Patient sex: M
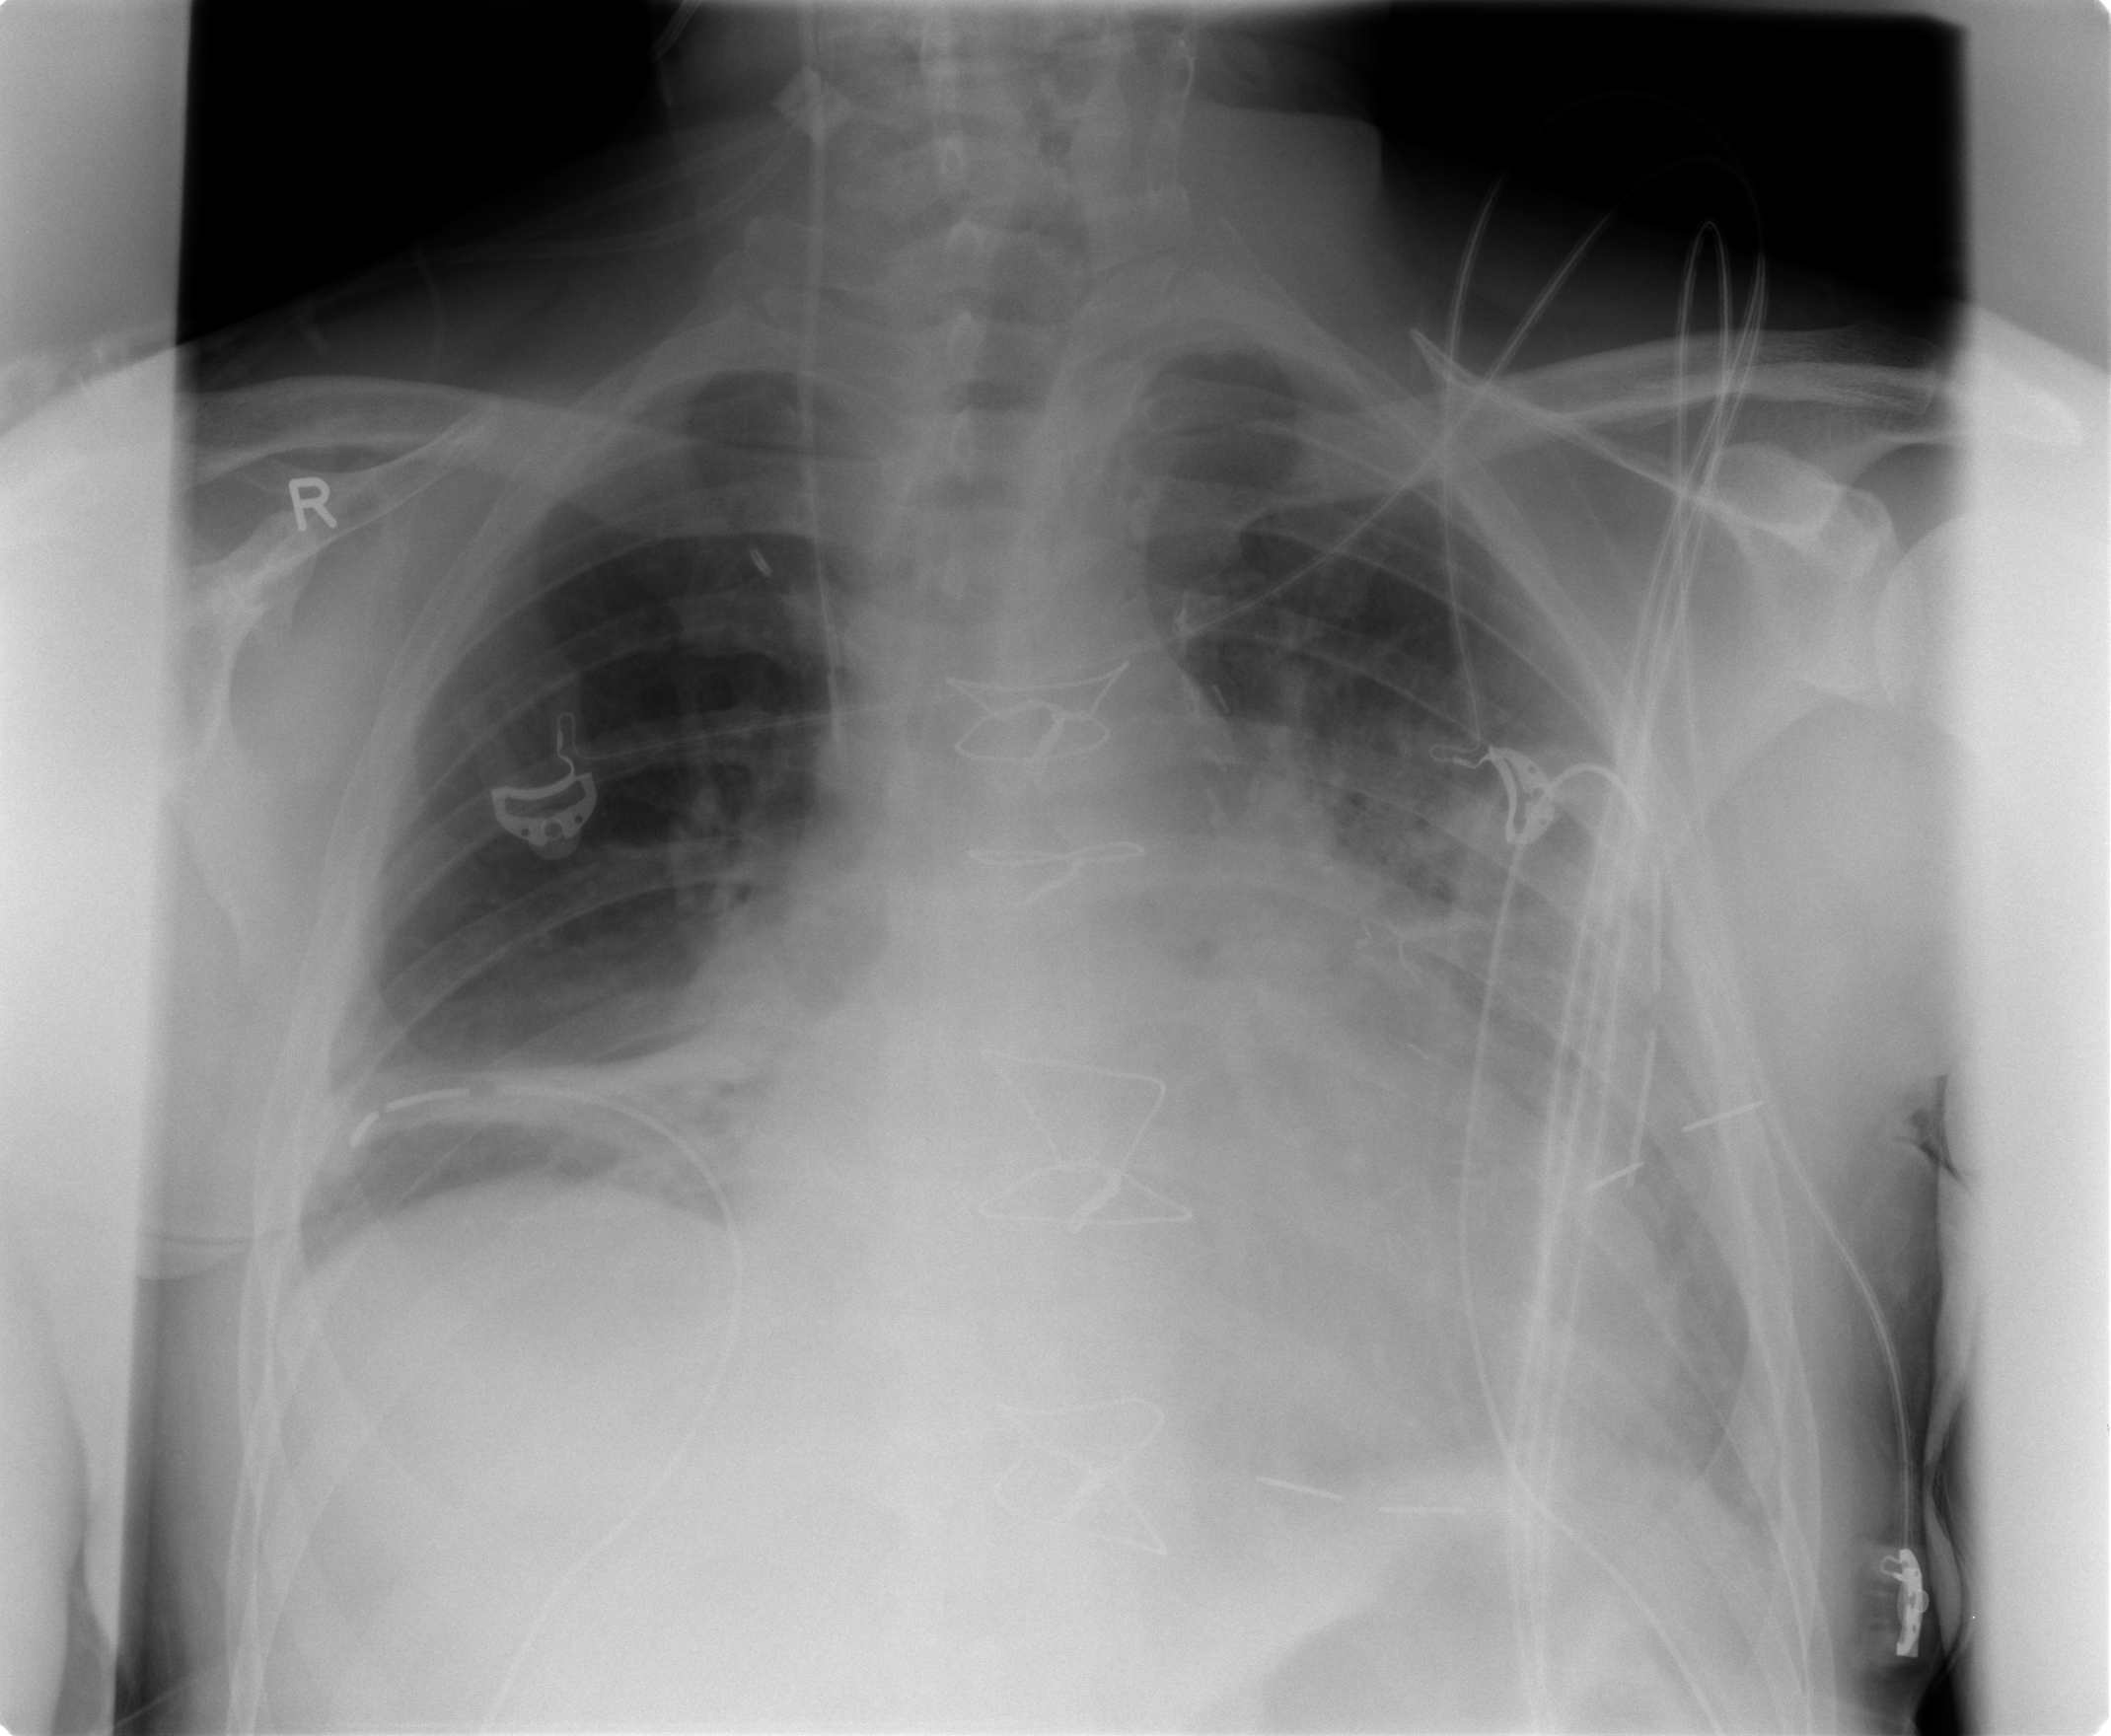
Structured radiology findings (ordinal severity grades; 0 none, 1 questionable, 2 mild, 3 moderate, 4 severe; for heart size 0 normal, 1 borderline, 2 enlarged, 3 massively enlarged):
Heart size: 2
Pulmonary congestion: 2
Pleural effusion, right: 2
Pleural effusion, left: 2
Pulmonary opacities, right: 0
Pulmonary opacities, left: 2
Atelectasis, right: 2
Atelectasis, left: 2